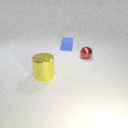
small red metal sphere behind large yellow metal cylinder